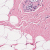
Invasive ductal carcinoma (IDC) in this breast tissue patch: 0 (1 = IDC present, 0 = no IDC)